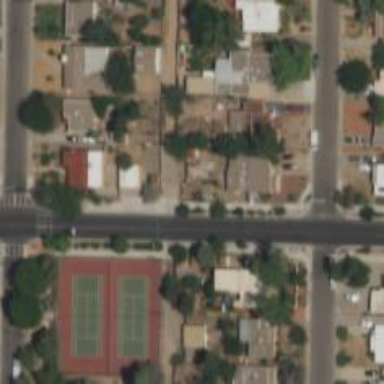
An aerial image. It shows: Alley classified as service road.